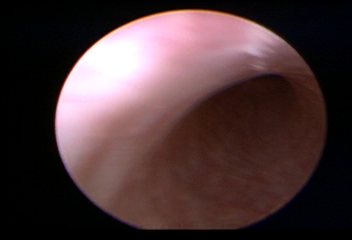
Modality: WLC
Class: Normal mucosa
Bladder cancer association: No